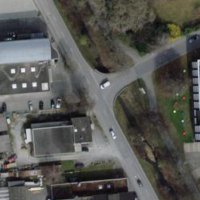
EUNIS habitat code: 54
Species observed at this site:
Allium ursinum
Fagus sylvatica